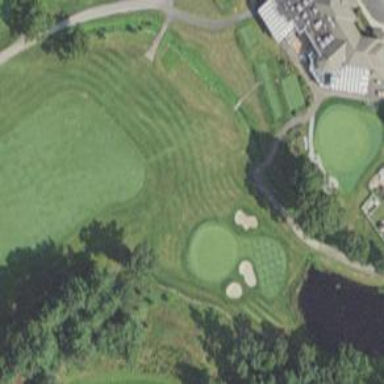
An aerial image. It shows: View of golf hole.